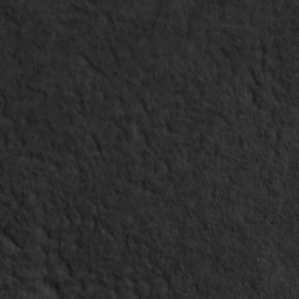
Label: non_frost